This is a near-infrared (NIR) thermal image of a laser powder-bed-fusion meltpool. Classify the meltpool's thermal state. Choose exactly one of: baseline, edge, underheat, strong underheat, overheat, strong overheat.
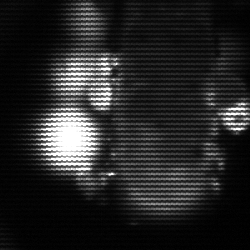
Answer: strong underheat